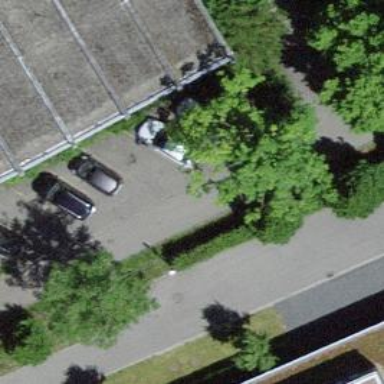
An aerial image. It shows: Parking aisle designated as service road.